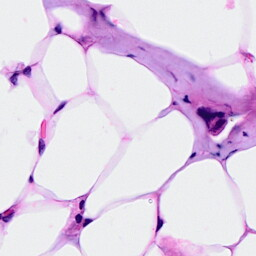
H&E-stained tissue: Breast